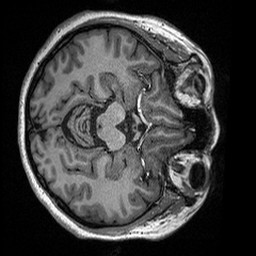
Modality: T1w
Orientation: axial
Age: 46
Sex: female
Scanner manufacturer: siemens
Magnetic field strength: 3 T
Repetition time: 2.3 s
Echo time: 0.00298 s